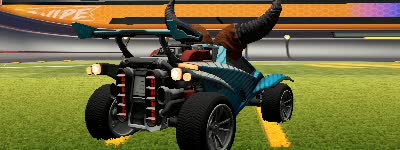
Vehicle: octane